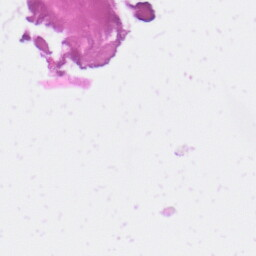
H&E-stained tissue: Skin